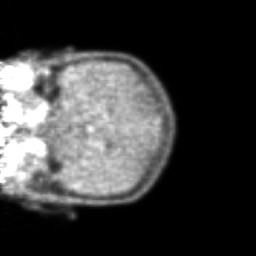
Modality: PET
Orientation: coronal
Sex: female
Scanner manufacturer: ge